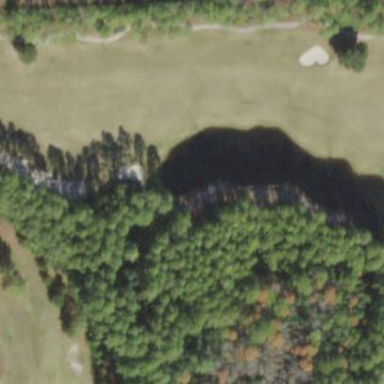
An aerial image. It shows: Golf fairway in the image.